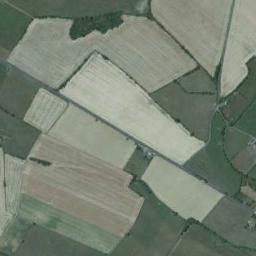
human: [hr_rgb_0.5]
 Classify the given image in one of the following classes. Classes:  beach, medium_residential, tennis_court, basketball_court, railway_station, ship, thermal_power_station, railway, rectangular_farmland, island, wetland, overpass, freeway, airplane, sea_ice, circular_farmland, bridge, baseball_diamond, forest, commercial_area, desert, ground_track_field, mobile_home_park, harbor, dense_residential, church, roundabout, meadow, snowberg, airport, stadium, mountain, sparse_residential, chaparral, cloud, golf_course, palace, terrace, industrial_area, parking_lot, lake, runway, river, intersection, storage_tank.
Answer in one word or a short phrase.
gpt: rectangular_farmland